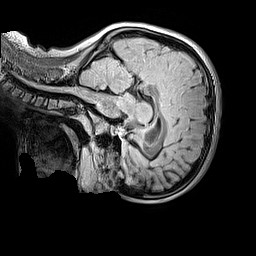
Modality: FLAIR
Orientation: sagittal
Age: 9
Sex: female
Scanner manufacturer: siemens
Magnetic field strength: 3 T
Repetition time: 5 s
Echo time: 0.388 s